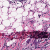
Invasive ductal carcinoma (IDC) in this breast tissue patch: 0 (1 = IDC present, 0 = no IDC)